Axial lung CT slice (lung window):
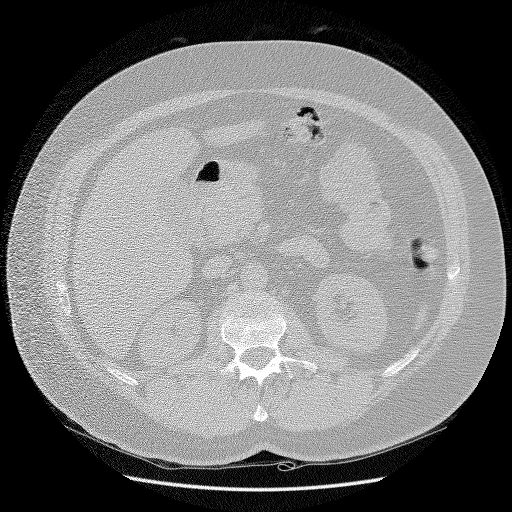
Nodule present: no